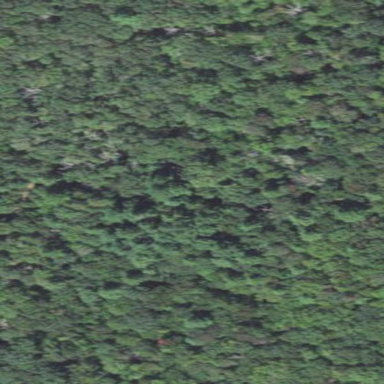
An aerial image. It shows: Mixed woodland with various types of leaves.